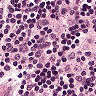
Metastatic tissue present: no